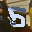
Label: 5